Question: I've been trying to solve that for few days but had no luck...
Two simple pages one of the is asp.asp
'''
<html>
<head>
<meta http-equiv="expires" content="-1">
<meta http-equiv="Pragma" content="no-cache">
<meta http-equiv="Cache-Control" content="no-store, no-cache, must-revalidate, post-check=0, pre-check=0">
</head>
<body>
<%
response.write("KABOOM!")
Response.Redirect ("http://boom.com:9800/login/aspx.aspx")
%>
</body>
</html>
'''
The other one is aspx.aspx:
'''
<%@ Page Language="C#" %>
<%@ import Namespace="System.IO" %>
<script runat="server">
private void Page_Load(object sender, System.EventArgs e)
{
Response.Write("Page2 loaded !!!! ");
}
</script>
'''
It fails to redirect showing this:

I just can't understand what is wrong. Could someone please explain to me why is it not redirecting and should it redirect at all? May be it's me who is doing something wrong (I haven't used asp or asp.net before so it is absolutely possible..)
Thanks
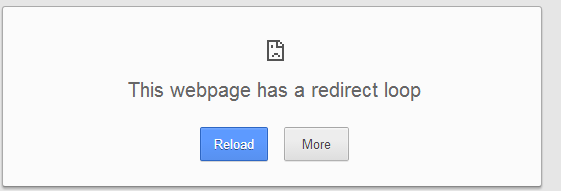
Answer: You can check if you are already on the same page - and if yes, not redirect, here is an example:
'''
if(!HttpContext.Current.Request.Path.EndsWith("aspx.aspx", StringComparison.InvariantCultureIgnoreCase))
Response.Redirect("aspx.aspx");
'''
Now on classic asp the redirect is done as:
'''
Response.Status="301 Moved Permanently"
Response.AddHeader "Location","http://example.com/page.aspx"
Response.End
'''
There is a case, because you have the login page, a user that is not authorized to hit the redirect loop because you do . The login page must be available to the public.
On how you do that read this <URL>